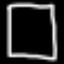
Label: square